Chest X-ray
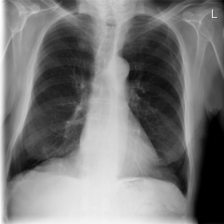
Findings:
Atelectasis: negative
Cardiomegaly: negative
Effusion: negative
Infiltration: negative
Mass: negative
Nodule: negative
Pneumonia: negative
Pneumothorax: negative
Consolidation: negative
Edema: negative
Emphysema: negative
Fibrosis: negative
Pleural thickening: negative
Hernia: negative